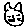
Label: cat